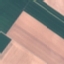
Label: AnnualCrop